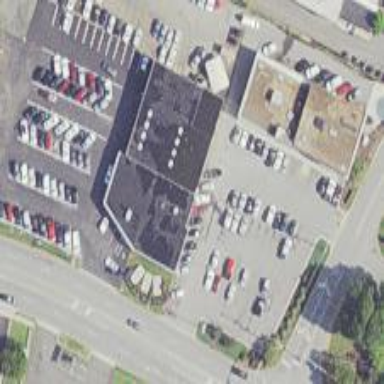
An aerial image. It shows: Parking area with surface.